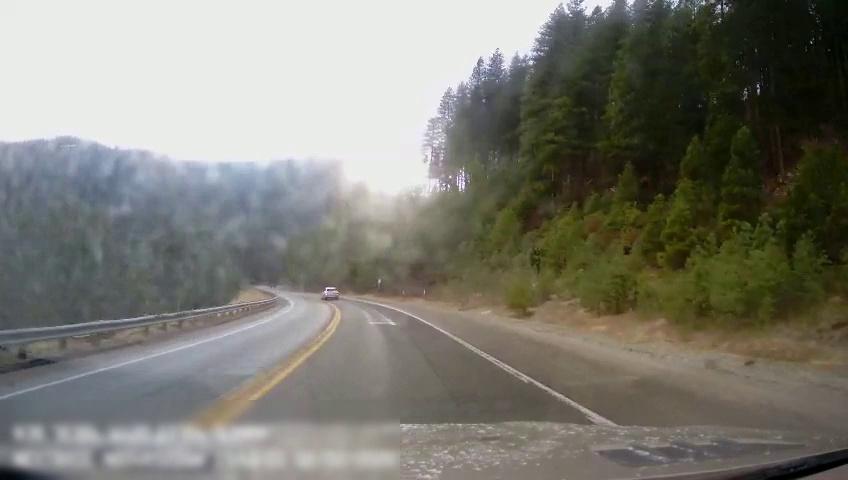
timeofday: Day
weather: Sunny
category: Drivable Space
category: Vehicles | SUV
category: Lanes | Alternate Lane
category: Lanes | Current Lane
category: Lanes | Opposite Lane
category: Lanes | Opposite Lane